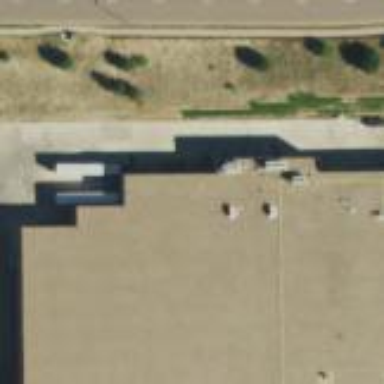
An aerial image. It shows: Building that houses supermarket.